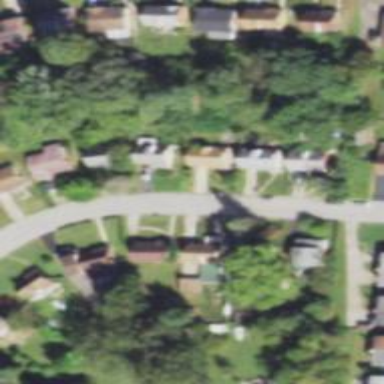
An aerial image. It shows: Driveway.